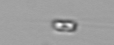
Label: Chaetoceros_subtilis